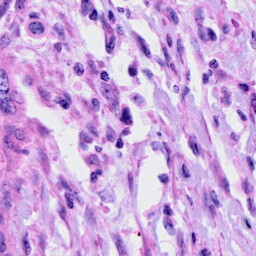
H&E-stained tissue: Cervix